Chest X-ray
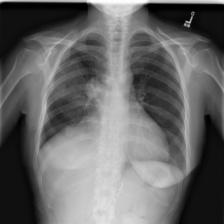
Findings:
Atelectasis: negative
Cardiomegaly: negative
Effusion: negative
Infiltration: negative
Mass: positive
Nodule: negative
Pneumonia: negative
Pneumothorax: negative
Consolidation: negative
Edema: negative
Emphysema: negative
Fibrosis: negative
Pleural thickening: negative
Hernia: negative